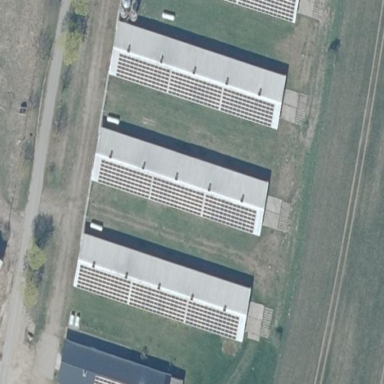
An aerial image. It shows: Commercial building with small solar photovoltaic panel as power generator.